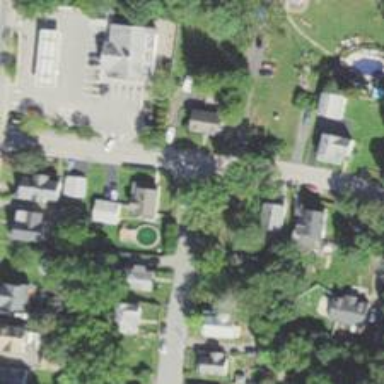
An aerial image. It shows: Residential driveway.